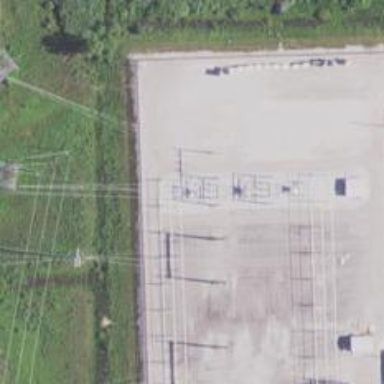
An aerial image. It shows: Switch for power supply.